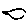
Label: bird